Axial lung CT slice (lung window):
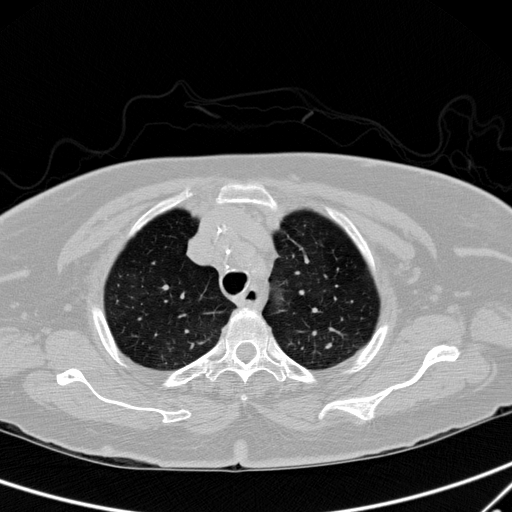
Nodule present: no